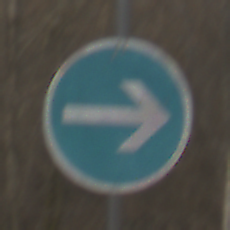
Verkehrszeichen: VorgeschriebeneFahrtrichtungHierRechts
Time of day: MorningAfternoon
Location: Outdoor (Nature)
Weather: PartlyCloudy
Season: Winter
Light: Natural